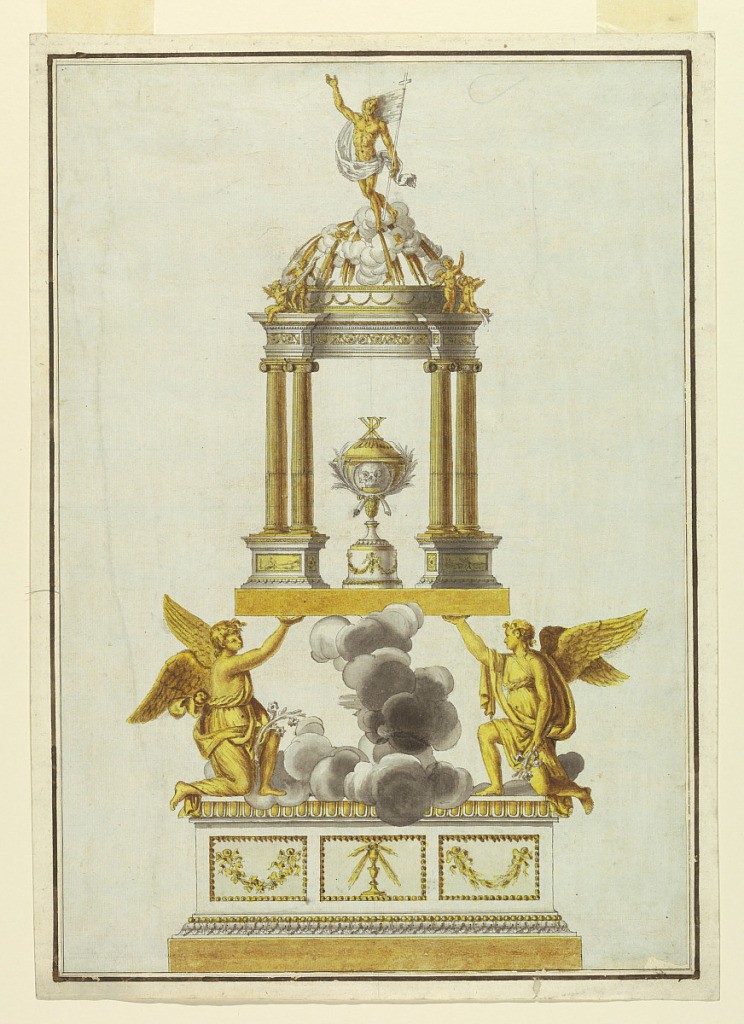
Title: Reliquary in White Marble and Gilded Bronze
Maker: Luigi Righetti, Italian, 1780 - 1819
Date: ca. 1825
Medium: Pen and black ink, brush and watercolor, graphite, ruled border in pen and brown ink on light blue laid paper, laid down on white paper
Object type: Drawing
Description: Vertical rectangle. Upon a base two angels are kneeling and, together with clouds in the center, are supporting a pavilion, in the center of which is standing a base with an urn with the receptacle for a skull; above the roof Christ rising, with cherubim and angels.